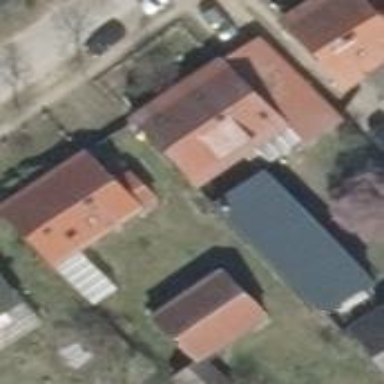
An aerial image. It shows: Simple house.